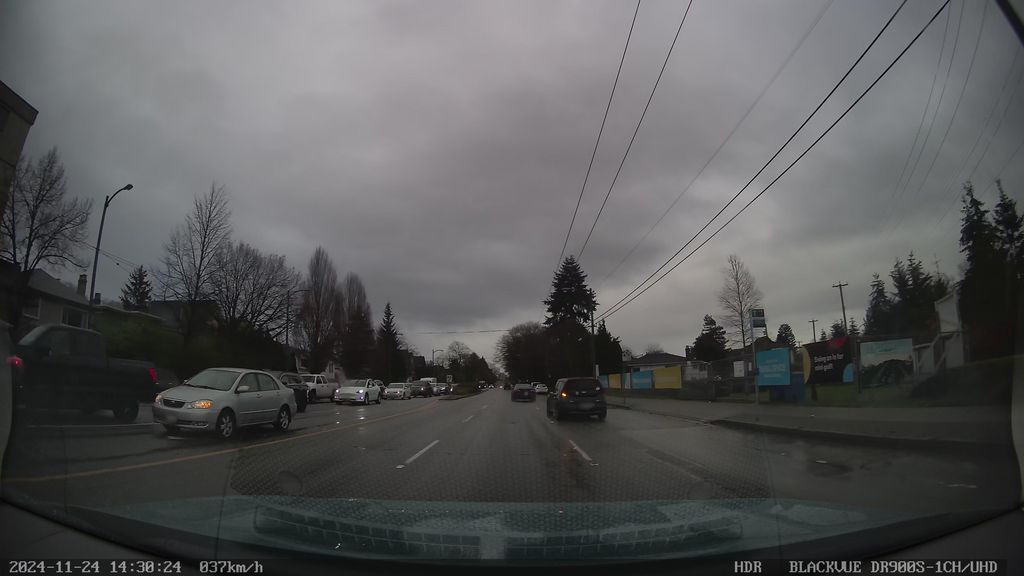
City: vancouver